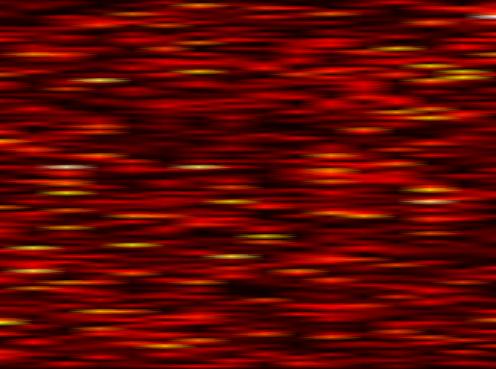
Label: FOFDM